Question: I am installing the datasciencetoolbox and after entering the 'valgrant up' I am receiving the following error:
'''
dyn-72-33-239-166:psql mona$ mkdir MyDataScienceToolbox
dyn-72-33-239-166:psql mona$ cd MyDataScienceToolbox/
dyn-72-33-239-166:MyDataScienceToolbox mona$ vagrant init data-science-toolbox/dst
A 'Vagrantfile' has been placed in this directory. You are now
ready to 'vagrant up' your first virtual environment! Please read
the comments in the Vagrantfile as well as documentation on
'vagrantup.com' for more information on using Vagrant.
dyn-72-33-239-166:MyDataScienceToolbox mona$ vagrant up
Bringing machine 'default' up with 'virtualbox' provider...
There are errors in the configuration of this machine. Please fix
the following errors and try again:
vm:
* The box 'data-science-toolbox/dst' could not be found.
dyn-72-33-239-166:MyDataScienceToolbox mona$ ls -la Vagrantfile
-rw-r--r-- 1 mona staff 4646 Aug 25 20:55 Vagrantfile
'''

I am following this tutorial: <URL>
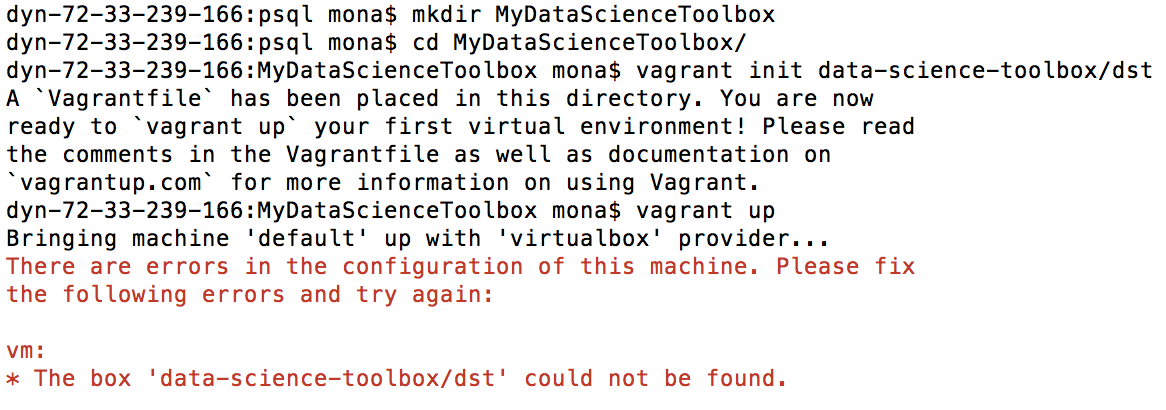
Answer: Are you using an old version of Vagrant, perhaps? Here's what those commands do for me:
'''
vagrant up
Bringing machine 'default' up with 'virtualbox' provider...
==> default: Box 'data-science-toolbox/dst' could not be found. Attempting to find and install...
default: Box Provider: virtualbox
default: Box Version: >= 0
==> default: Loading metadata for box 'data-science-toolbox/dst'
default: URL: https://vagrantcloud.com/data-science-toolbox/dst
==> default: Adding box 'data-science-toolbox/dst' (v0.1.5) for provider: virtualbox
default: Downloading: https://vagrantcloud.com/data-science-toolbox/dst/version/1/provider/virtualbox.box
==> default: Waiting for cleanup before exiting...
'''
The fact that yours doesn't even attempt to retrieve the box from vagrantcloud suggests an old version, maybe.
You can get your version with '$ vagrant version'.